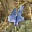
Label: 4